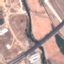
Label: Highway